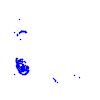
Particle: pion